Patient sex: F
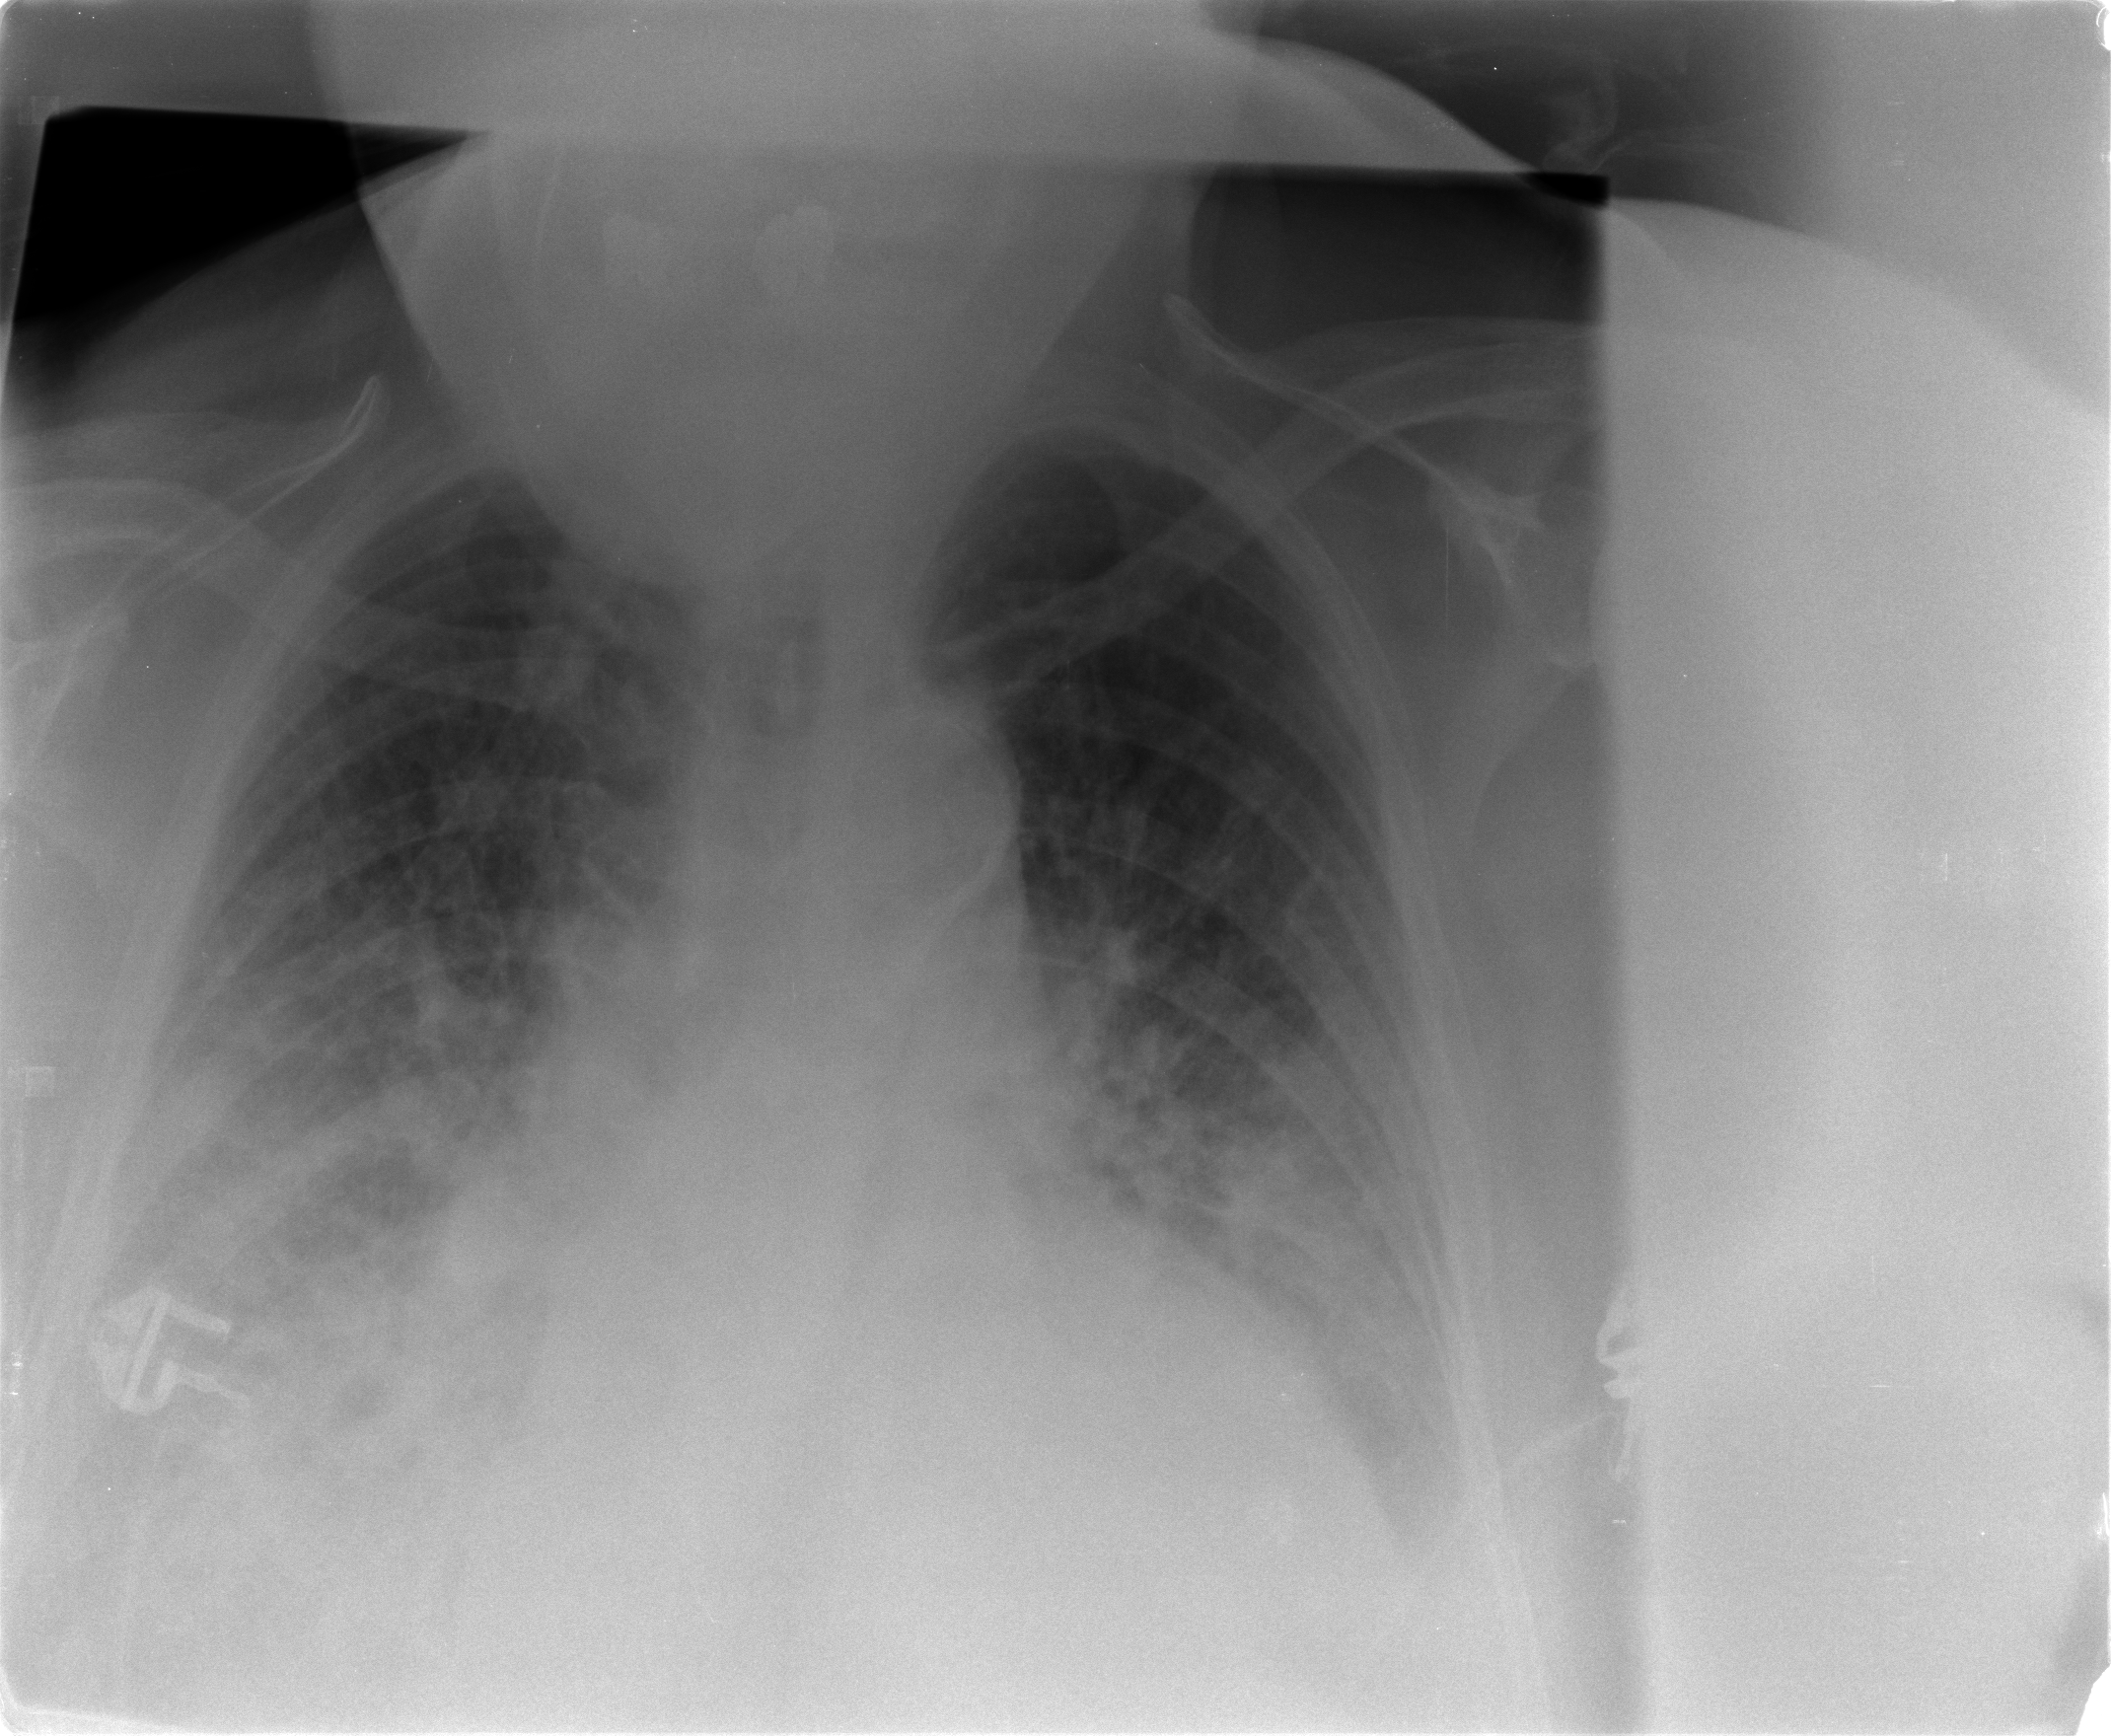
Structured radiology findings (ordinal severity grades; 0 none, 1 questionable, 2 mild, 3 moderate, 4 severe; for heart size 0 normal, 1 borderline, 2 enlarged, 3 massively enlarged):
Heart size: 1
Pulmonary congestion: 1
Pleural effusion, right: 2
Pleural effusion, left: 2
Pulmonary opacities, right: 2
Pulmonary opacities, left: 2
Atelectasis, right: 2
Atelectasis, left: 2